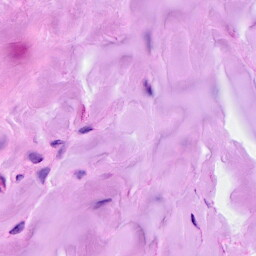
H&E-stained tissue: Breast